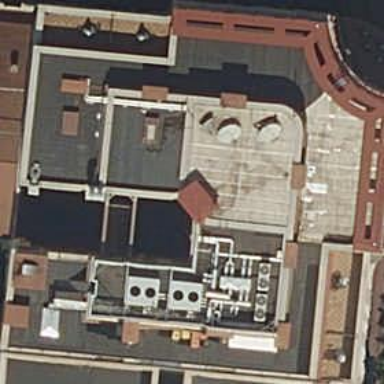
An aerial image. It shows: Hotel building.